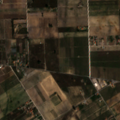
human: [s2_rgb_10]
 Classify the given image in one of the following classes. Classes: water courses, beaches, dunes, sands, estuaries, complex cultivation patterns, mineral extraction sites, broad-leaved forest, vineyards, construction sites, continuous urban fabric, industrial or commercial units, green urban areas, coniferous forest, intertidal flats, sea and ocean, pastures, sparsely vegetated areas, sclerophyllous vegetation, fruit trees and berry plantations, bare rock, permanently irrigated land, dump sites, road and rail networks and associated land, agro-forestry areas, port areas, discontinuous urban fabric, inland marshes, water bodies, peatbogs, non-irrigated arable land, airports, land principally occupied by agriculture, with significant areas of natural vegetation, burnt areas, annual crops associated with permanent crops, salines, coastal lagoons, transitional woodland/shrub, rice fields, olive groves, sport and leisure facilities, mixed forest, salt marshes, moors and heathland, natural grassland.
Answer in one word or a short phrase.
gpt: permanently irrigated land, vineyards